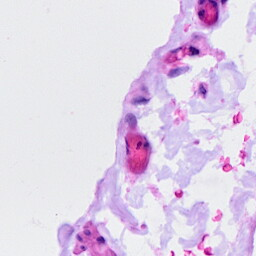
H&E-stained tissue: Ovarian